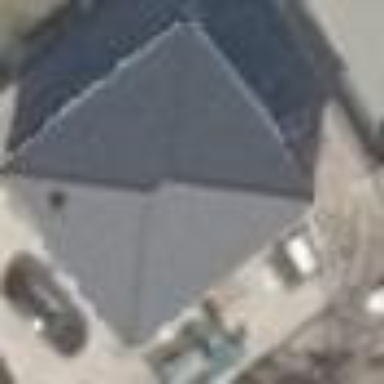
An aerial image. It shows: Detached building with hipped roof in grey color. The roof is oriented along the building.